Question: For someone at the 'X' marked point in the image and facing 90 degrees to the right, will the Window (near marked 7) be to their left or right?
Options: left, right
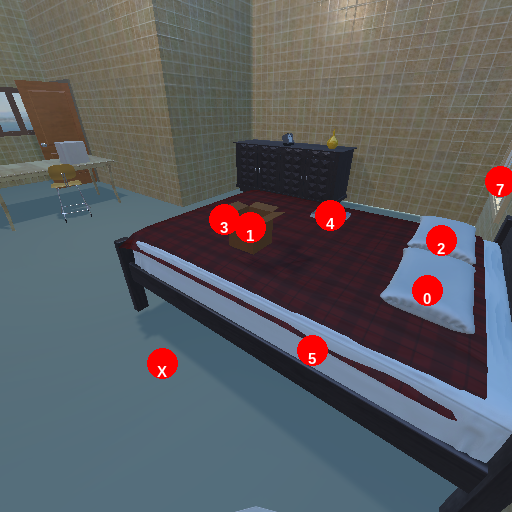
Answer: left